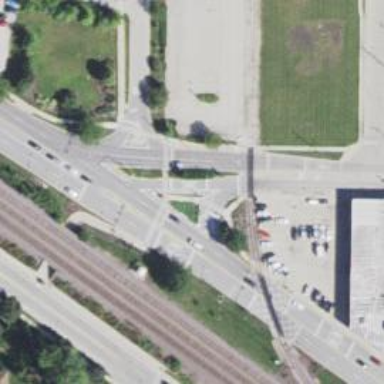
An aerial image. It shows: Footway with traffic island for pedestrians.